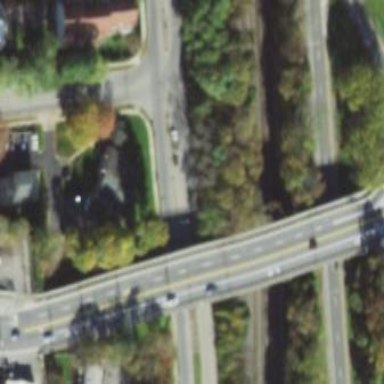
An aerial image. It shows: Bridge that is man-made.